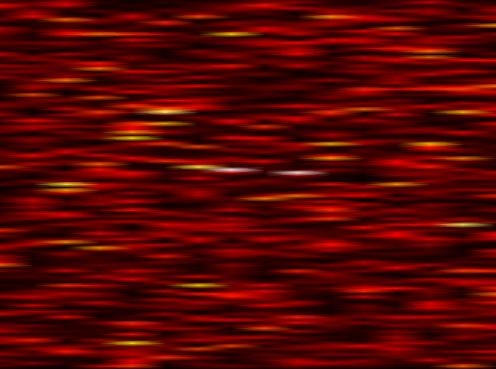
Label: FBMC